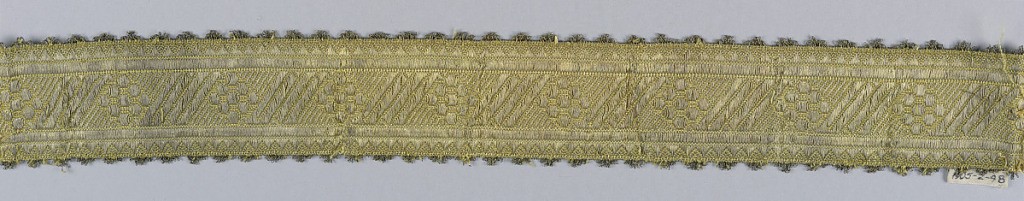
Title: Trimming
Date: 18th century
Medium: silk, metallic thread Technique: woven
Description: Design of open flowers and diagonal lines set between saw tooth borders. Gilt picots at either edge. In yellow and metallic thread.